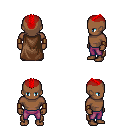
a pixel art fantasy rpg character, male body template, human, dark skin, brown cape, magenta pants, red short mohawk hairstyle, leather bracers, four views (front, back, left, right), 2x2 character sprite sheet, small pixel art, hard edges, no anti-aliasing